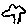
Label: tree